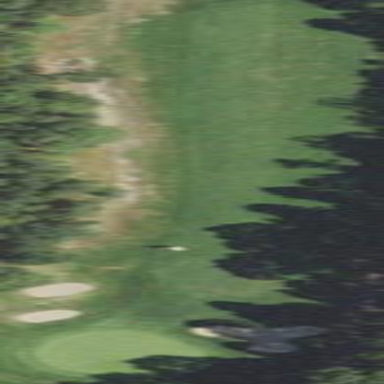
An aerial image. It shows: Grassy area designated as golf fairway.